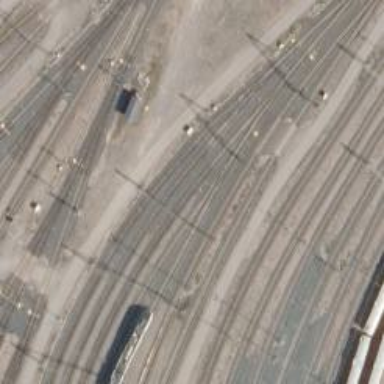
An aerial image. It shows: Rail yard with electrified contact lines for the railway.